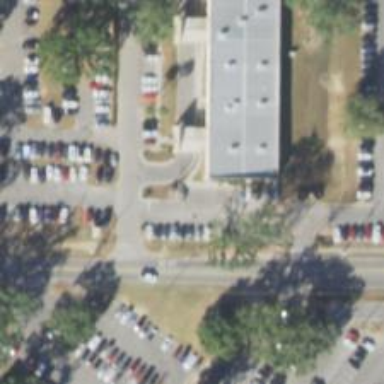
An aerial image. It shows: Parking space is available.